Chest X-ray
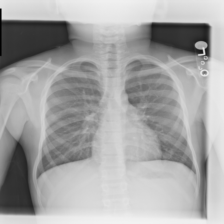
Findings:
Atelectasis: negative
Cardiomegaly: negative
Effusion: negative
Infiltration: negative
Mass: negative
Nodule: negative
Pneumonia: negative
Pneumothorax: negative
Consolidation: negative
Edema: negative
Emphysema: negative
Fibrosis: negative
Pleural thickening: negative
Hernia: negative